Question: I use bootstrap to style my website. However it doesn't work perfectly as I think.
'''
<div class="container">
<div class="box"></div>
<div class="row">
<div class="span6">
<div class="box"></div>
</div>
<div class="span6">
<div class="box"></div>
</div>
</div>
</div>
'''
'''
.box {
margin: 5px;
padding: 5px;
font-size: 11px;
line-height: 1.4em;
float: left;
box-shadow: 1px 1px 1px #444;
width: 100%;
background: white;
}
'''
As you see at below image, the right-most gap is wider than the left-most gap. Anyone has idea?

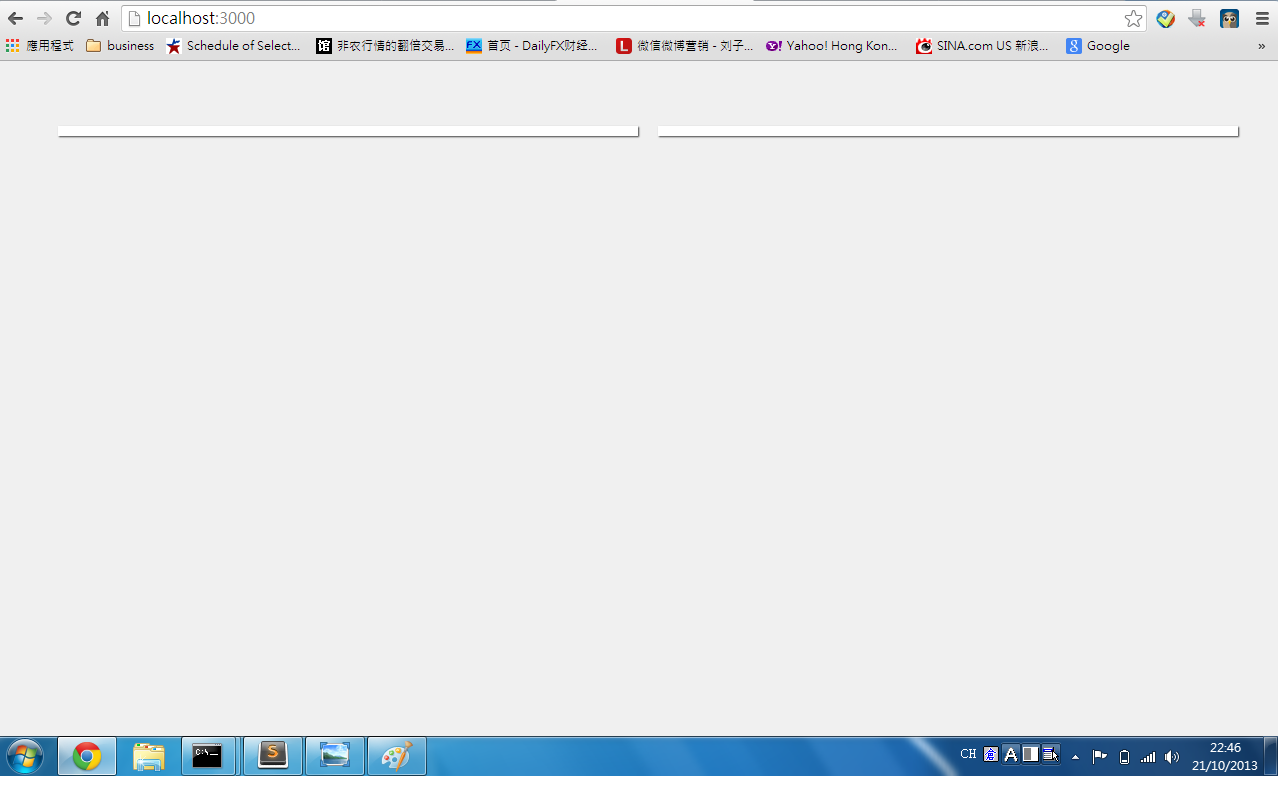
Answer: Try removing the
'''
<div class="box"></div>
'''
That follows the opening of the open container.
Code below:
'''
<div class="container">
<div class="row">
<div class="span6">
<div class="box"></div>
</div>
<div class="span6">
<div class="box"></div>
</div>
</div>
</div>
'''
if that doesnt work, post the css for box or give a URL so I can examine the css computed style